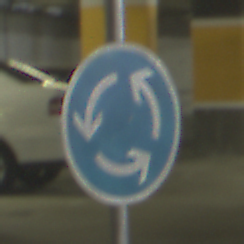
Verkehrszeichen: Kreisverkehr
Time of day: NotSpecified
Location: Indoor (Special)
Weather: NotSpecified
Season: NotSpecified
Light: Artificial